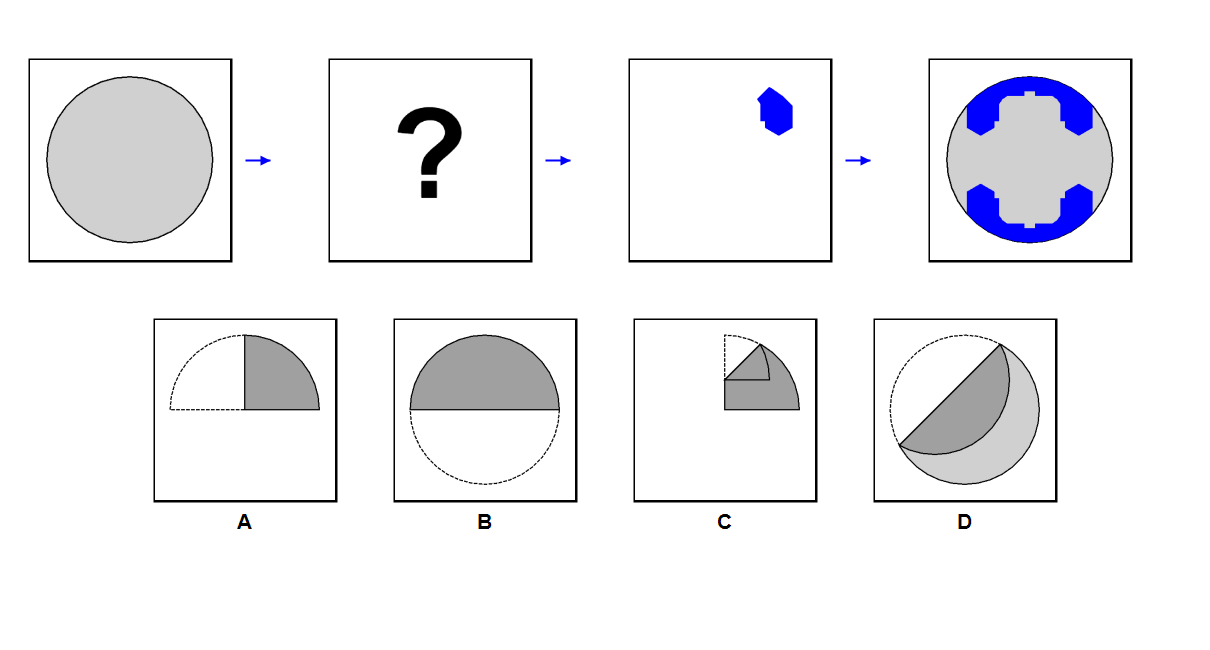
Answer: D